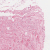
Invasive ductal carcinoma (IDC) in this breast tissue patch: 0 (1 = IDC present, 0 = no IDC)